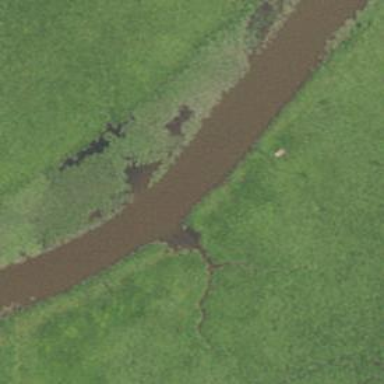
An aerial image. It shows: Beautiful river scene.